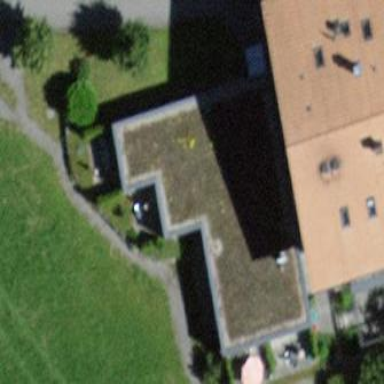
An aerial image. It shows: Residential building.